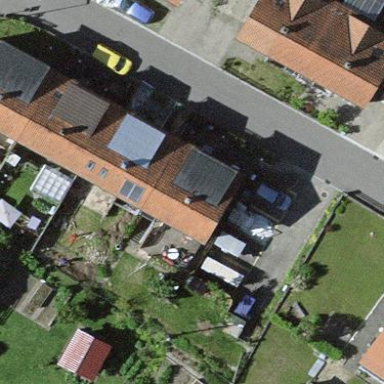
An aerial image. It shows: Terrace building.